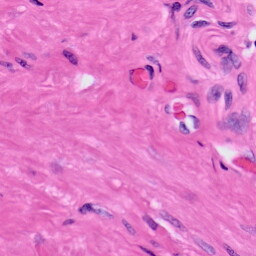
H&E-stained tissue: Prostate